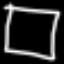
Label: square